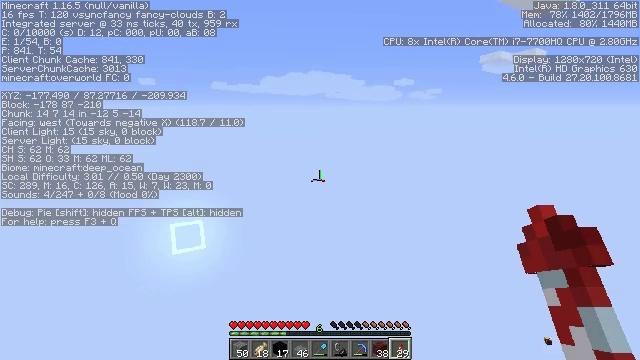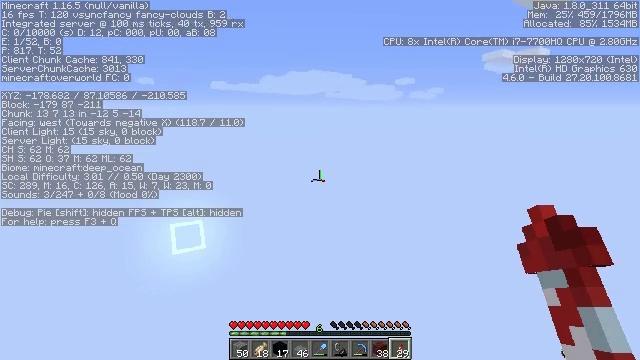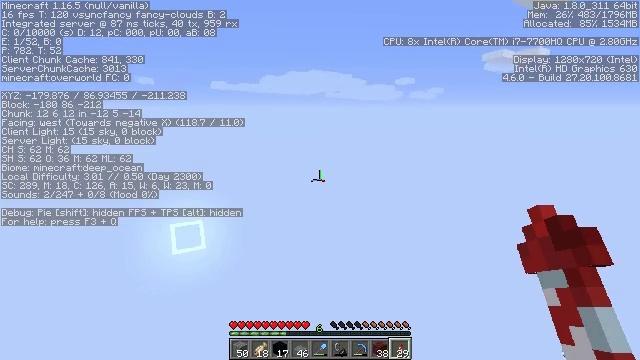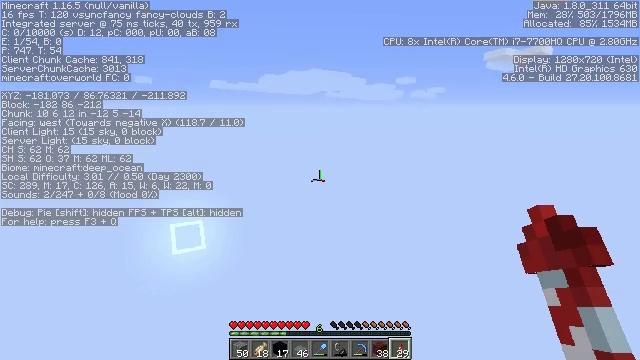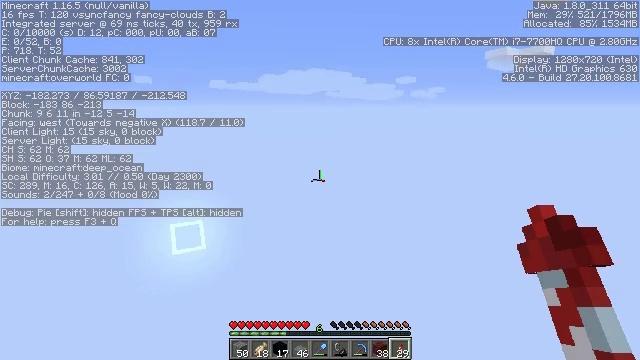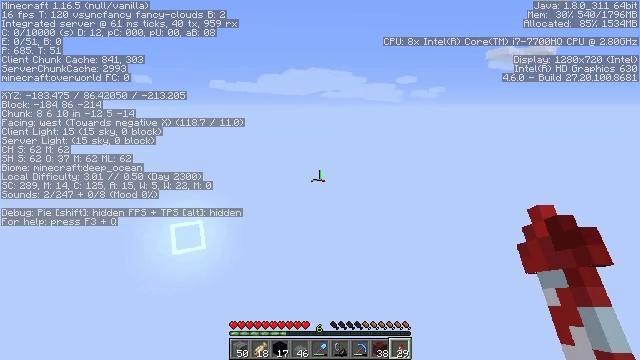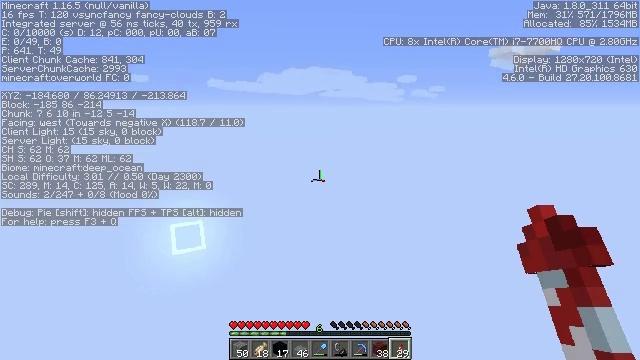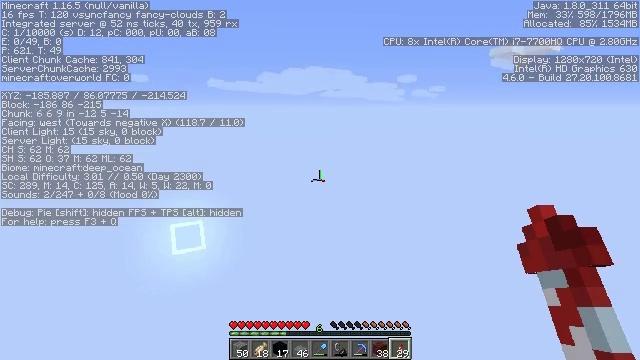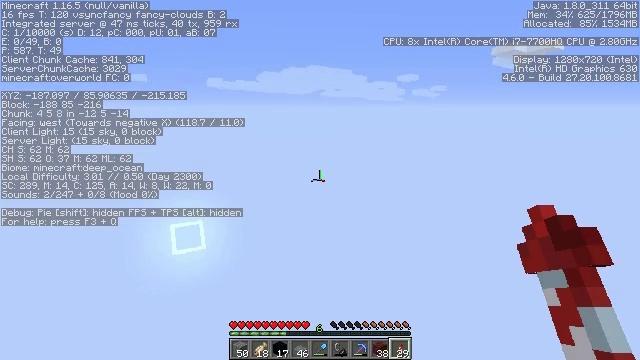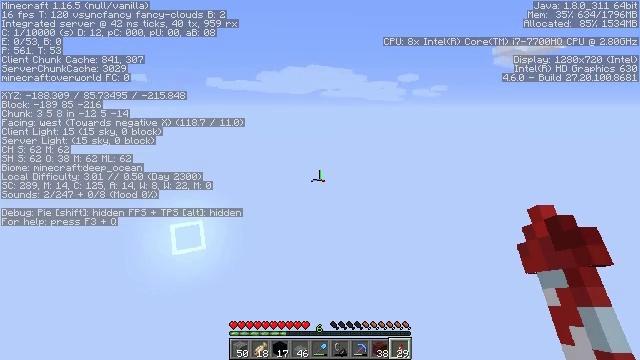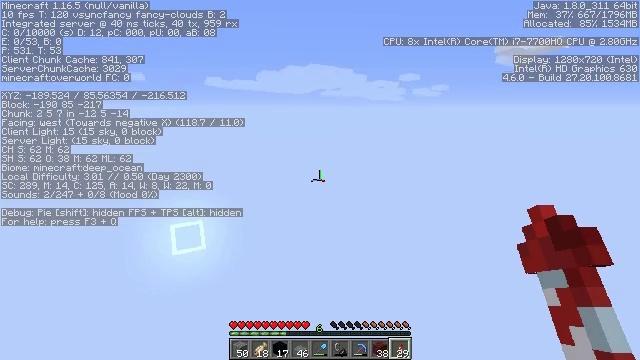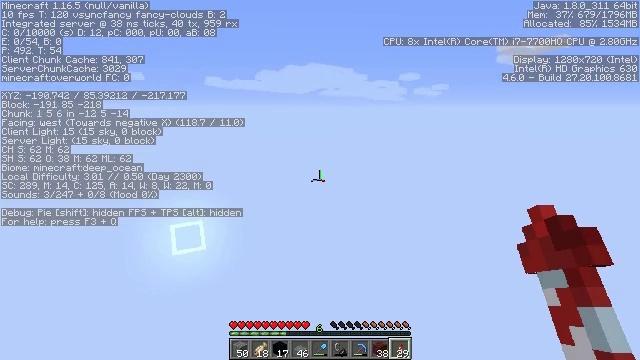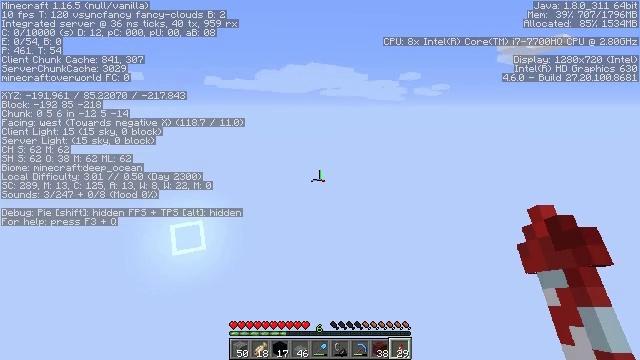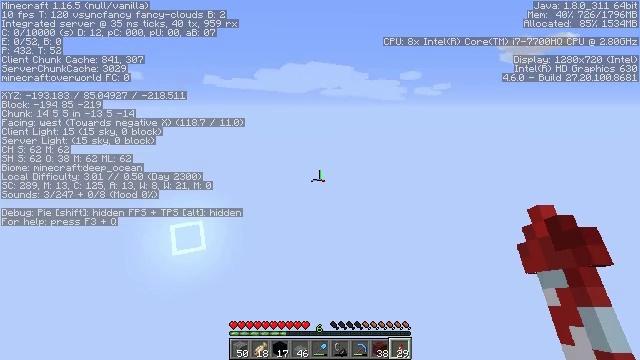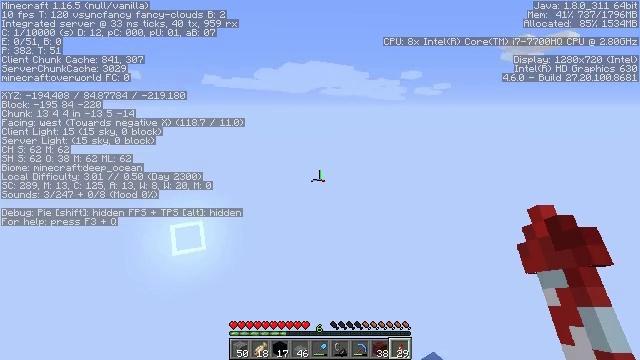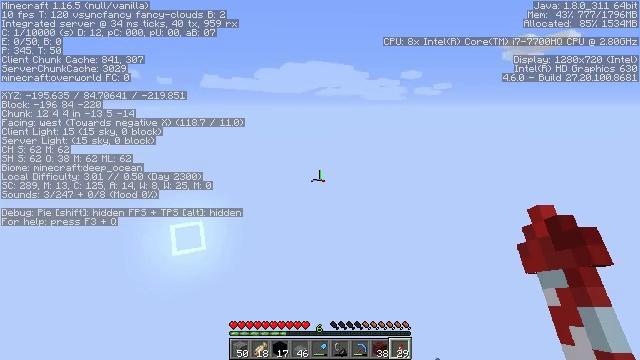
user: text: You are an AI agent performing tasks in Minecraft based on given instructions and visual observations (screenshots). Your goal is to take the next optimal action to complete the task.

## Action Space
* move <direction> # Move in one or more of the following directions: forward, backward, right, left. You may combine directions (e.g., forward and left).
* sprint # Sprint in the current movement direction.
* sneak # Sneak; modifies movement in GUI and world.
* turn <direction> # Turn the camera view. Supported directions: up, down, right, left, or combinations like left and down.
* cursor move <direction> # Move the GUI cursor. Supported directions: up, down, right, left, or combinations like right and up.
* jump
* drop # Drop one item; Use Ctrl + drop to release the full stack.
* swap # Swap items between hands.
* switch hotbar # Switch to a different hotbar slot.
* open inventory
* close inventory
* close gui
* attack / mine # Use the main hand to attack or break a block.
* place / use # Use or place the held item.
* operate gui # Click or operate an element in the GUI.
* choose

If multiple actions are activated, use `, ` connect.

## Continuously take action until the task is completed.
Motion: motion action
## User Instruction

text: Harvest black concrete powder.
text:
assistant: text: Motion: no_op
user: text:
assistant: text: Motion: no_op
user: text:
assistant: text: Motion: no_op
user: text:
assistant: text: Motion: no_op
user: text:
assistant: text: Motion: no_op
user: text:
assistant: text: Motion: no_op
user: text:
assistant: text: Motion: no_op
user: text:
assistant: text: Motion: no_op
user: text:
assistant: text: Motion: no_op
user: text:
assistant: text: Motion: no_op
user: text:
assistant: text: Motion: no_op
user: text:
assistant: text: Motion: no_op
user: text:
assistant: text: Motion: no_op
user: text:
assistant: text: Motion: no_op
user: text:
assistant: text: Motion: no_op
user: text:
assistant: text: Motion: no_op
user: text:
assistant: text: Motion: no_op
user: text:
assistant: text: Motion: no_op
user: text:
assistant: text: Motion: no_op
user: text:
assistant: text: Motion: turn up
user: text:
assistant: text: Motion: turn up
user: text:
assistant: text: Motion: turn up
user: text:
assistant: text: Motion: turn up
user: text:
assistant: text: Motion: no_op
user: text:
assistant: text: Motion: no_op
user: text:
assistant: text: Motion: no_op
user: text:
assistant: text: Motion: use / place
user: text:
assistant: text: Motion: use / place
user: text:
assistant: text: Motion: use / place
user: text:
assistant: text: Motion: no_op